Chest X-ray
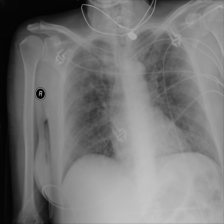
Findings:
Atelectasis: negative
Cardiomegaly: negative
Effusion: negative
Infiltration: positive
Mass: negative
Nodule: positive
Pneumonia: negative
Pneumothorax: negative
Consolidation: negative
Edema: negative
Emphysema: negative
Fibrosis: negative
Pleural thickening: negative
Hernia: negative